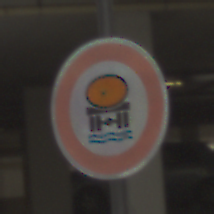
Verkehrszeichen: VerbotFahrzeugeWassergefaehrdenderLadung
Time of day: Midday
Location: Roofed (Urban)
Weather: Overcast
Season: NotSpecified
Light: Artificial